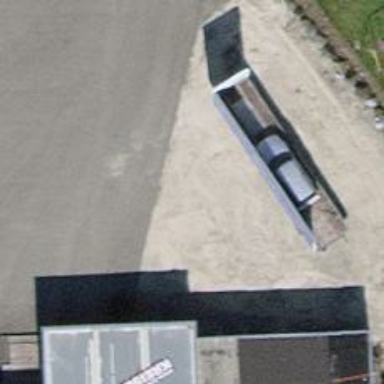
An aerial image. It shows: Fuel station.